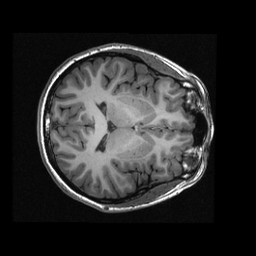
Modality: T1w
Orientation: axial
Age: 25
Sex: female